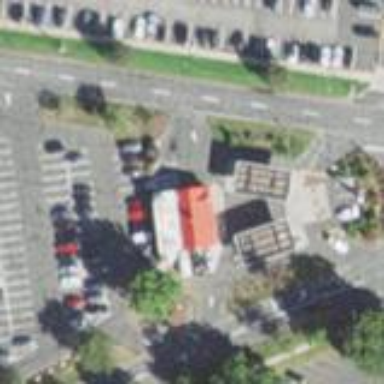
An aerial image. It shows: Fuel station.